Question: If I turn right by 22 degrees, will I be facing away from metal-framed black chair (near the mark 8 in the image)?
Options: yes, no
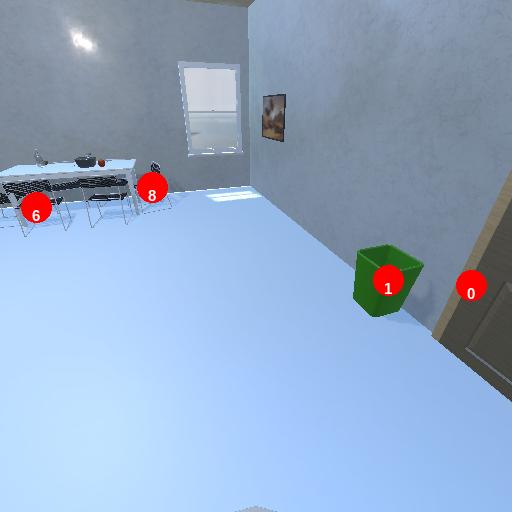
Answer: yes